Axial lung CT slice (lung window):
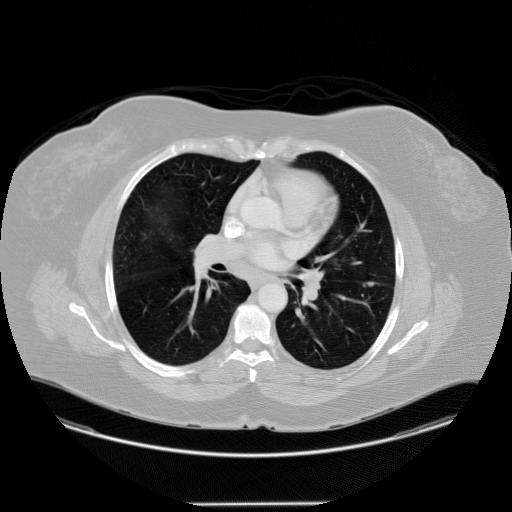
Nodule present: yes
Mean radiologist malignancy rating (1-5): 2.25